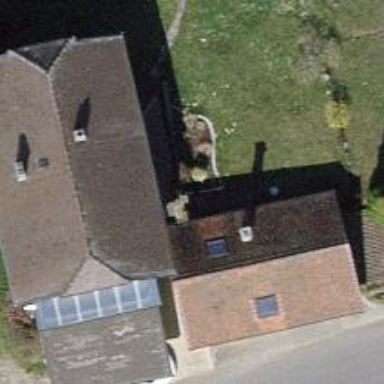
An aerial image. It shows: Simple and straightforward house.